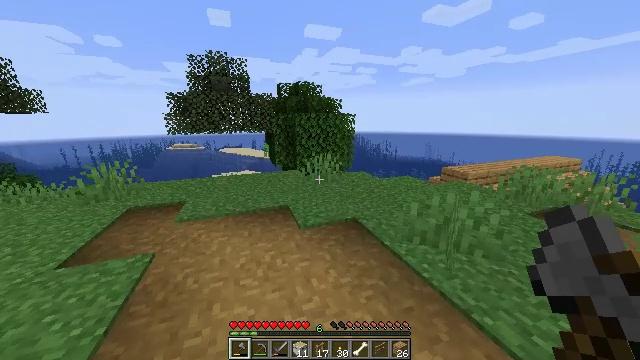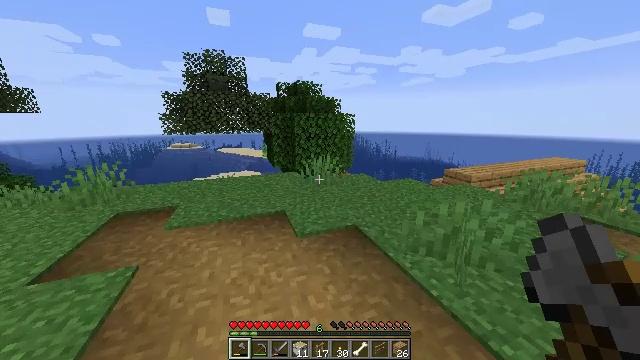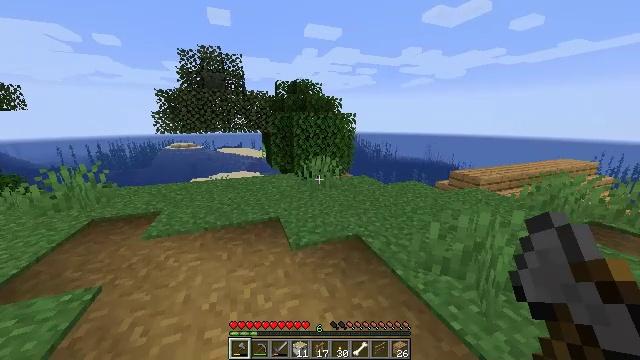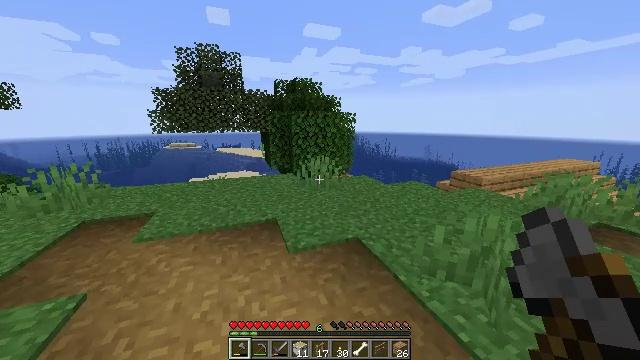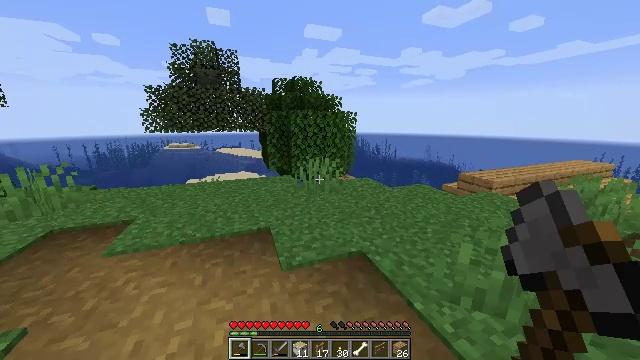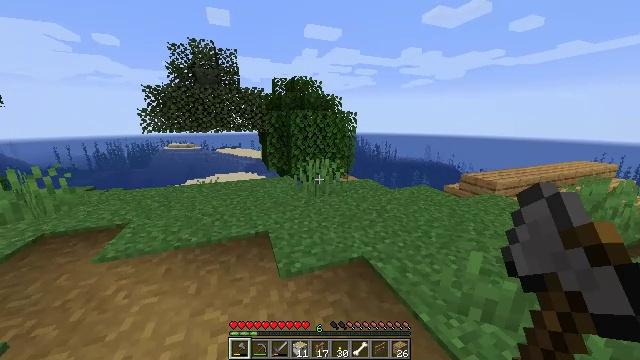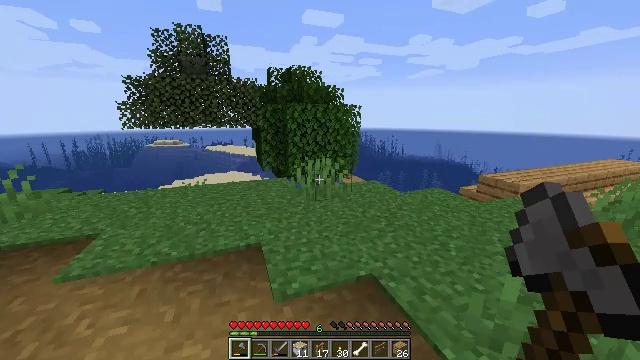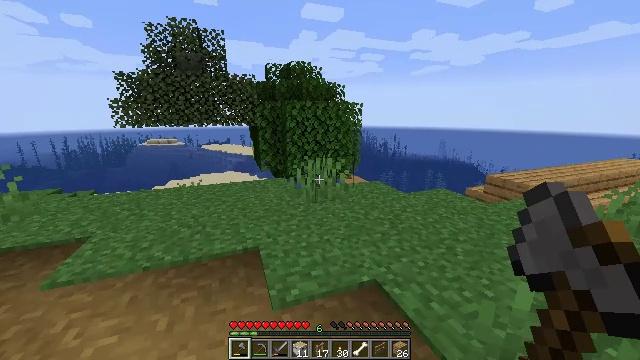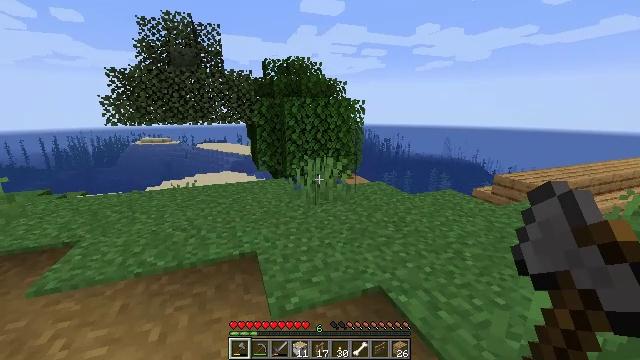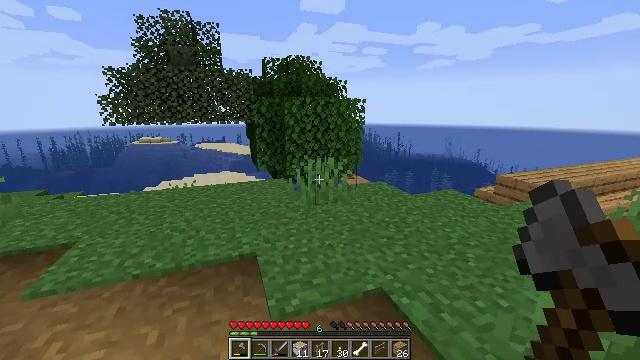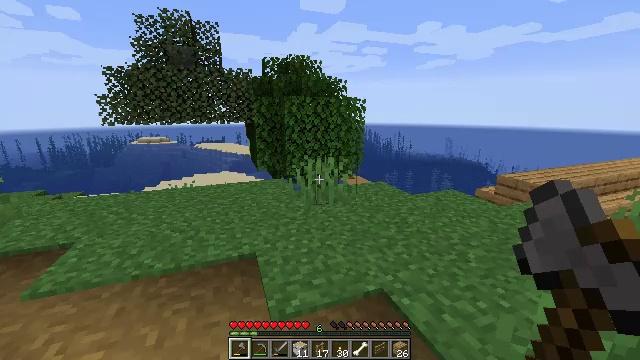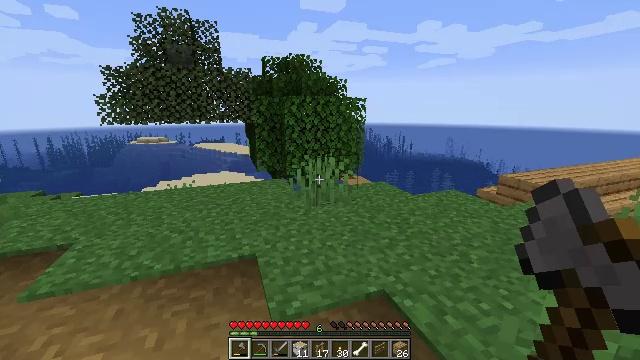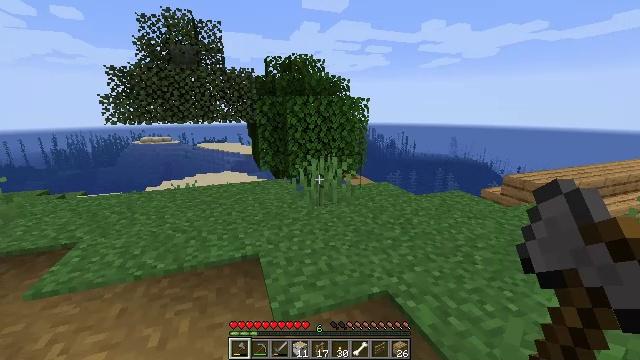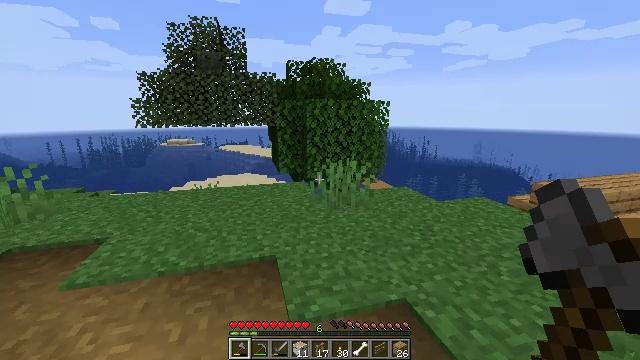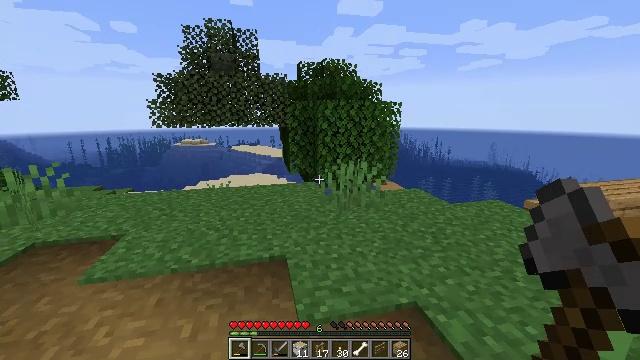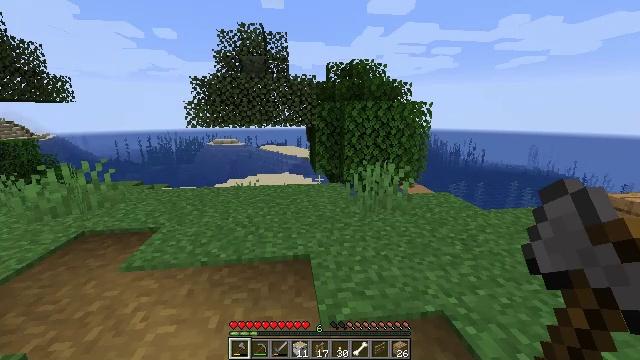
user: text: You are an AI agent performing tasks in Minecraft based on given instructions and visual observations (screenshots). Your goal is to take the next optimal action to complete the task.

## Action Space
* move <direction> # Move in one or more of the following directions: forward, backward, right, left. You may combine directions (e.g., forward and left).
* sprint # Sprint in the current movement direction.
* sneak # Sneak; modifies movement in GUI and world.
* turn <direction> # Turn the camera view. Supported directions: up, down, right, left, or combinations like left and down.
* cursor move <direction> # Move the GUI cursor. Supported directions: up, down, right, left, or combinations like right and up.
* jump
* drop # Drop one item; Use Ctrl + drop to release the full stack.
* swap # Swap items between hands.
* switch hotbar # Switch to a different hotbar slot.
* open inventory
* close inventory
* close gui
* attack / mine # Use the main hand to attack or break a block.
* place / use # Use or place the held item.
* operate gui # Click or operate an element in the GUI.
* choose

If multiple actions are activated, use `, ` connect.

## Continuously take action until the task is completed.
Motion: motion action
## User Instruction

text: Use the crafting table and materials to craft a gray bed.
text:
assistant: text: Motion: move forward, sprint
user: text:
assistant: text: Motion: move forward, sprint
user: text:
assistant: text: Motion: move forward, sprint
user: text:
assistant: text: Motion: move forward, sprint
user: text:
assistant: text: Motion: sprint
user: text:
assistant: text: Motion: sprint
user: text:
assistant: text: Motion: sprint
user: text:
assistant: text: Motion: no_op
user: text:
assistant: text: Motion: no_op
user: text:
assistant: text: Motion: no_op
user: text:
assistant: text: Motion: no_op
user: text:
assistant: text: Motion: no_op
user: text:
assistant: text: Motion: turn left
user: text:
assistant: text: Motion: turn left
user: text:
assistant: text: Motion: turn left
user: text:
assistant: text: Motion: move forward, sprint, turn left
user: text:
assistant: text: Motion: move forward, sprint, turn left
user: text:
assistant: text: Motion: move forward, sprint, turn left
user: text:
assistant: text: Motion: move forward, sprint, turn left
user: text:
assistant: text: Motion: move forward, sprint, turn left and up
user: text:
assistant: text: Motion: move forward, sprint, turn left
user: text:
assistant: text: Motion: move forward, sprint, turn left and up
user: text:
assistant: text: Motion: move forward, sprint, turn left
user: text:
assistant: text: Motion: move forward, sprint, turn left
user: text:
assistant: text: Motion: move forward, sprint, turn left
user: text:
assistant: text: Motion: move forward, sprint, turn left
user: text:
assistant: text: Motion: move forward, sprint, turn left
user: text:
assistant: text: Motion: move forward, sprint, turn left
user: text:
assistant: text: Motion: move forward, sprint, turn left and down
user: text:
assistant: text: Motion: move forward, sprint, turn left and down